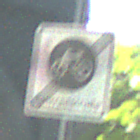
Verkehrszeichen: EndeFahrradstrasse
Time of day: Midday
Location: Outdoor (Suburban)
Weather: Clear
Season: NotSpecified
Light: Natural